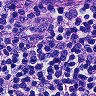
Metastatic tissue present: no